Aerial crown-view tile of a tropical tree (Barro Colorado Island, Panama), acquired 20241014:
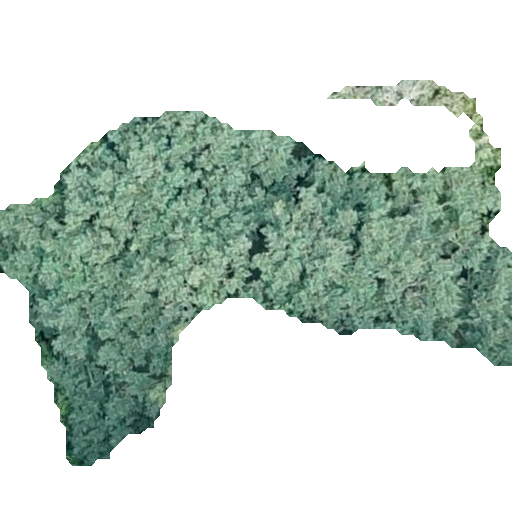
Species: Apeiba membranacea
GBIF accepted scientific name: Apeiba membranacea
Crown area: 167.57 m²